Question: How to set a friendly url for my module page, actually I need just to remove a 'module' from my 'url: http://mystore.com/module/mymodule' and it's must to be just 'http://mystore.com/mymodule' ?
'['. ']'
I think it would be not right if I get rid of a 'module' in a preferences and set '{module}{/:controller}' instead of 'module/{module}{/:controller}'

So I need this url only for my module, not for all.
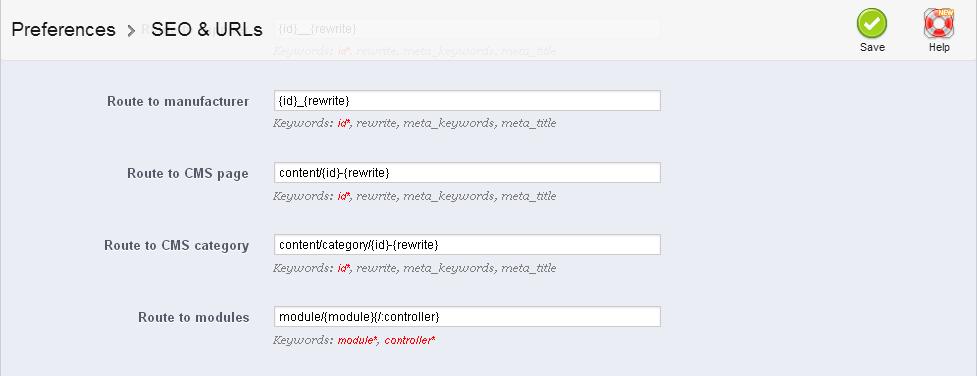
Answer: you can create a page for that module page.
"Preferences > SEO & URLs" click the add new. under the pages you can see your module page